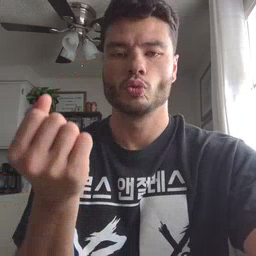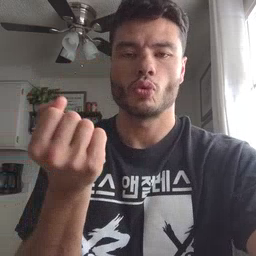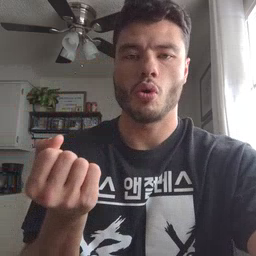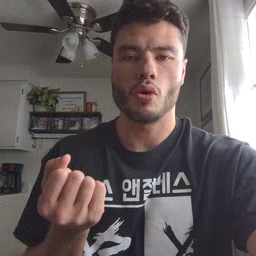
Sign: drawer